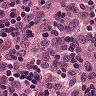
Metastatic tissue present: no